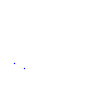
Particle: proton